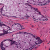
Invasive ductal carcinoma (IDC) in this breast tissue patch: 0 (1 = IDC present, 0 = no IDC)